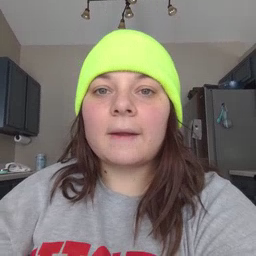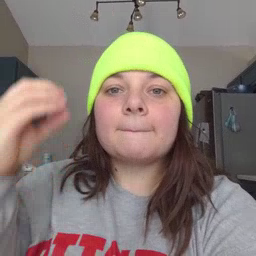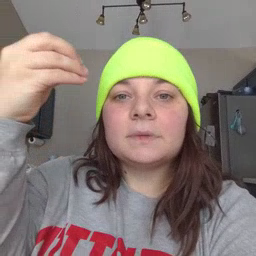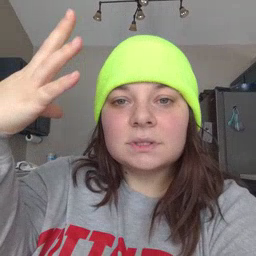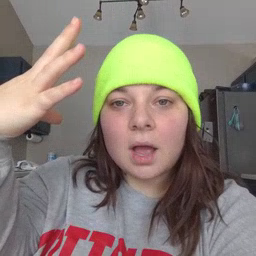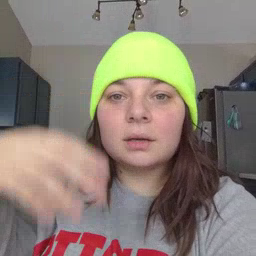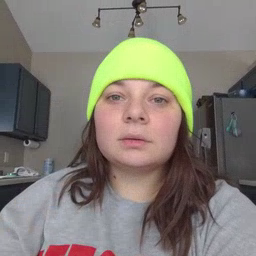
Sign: sun